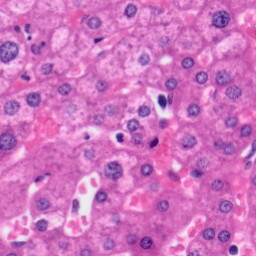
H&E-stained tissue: Liver